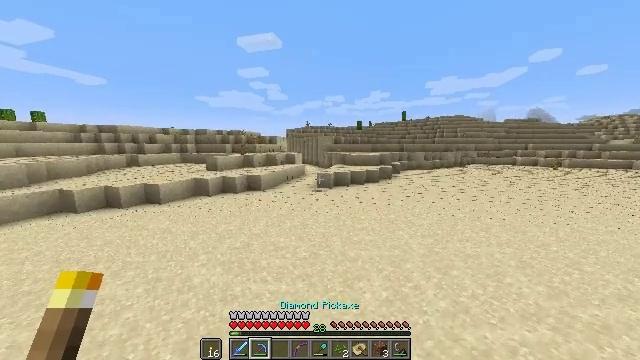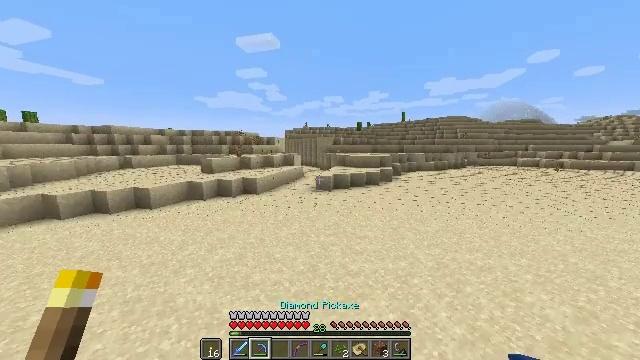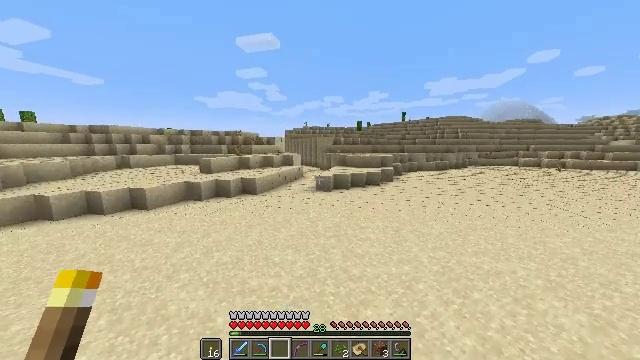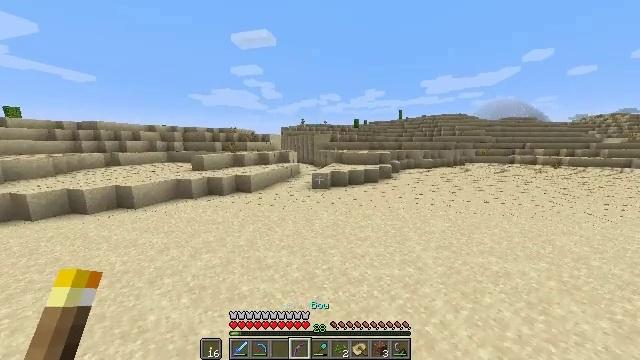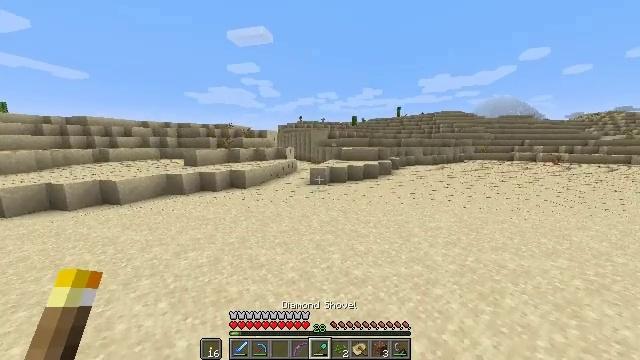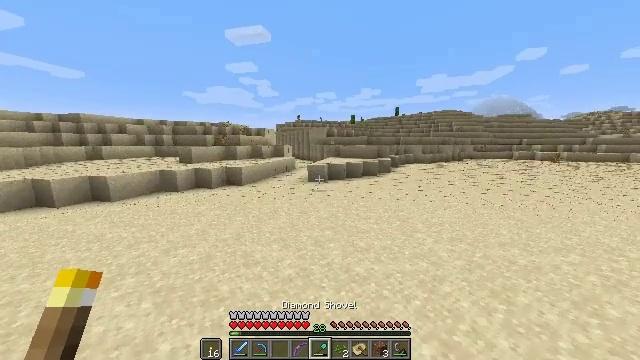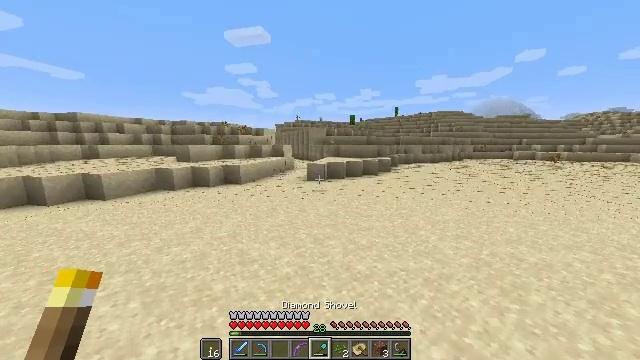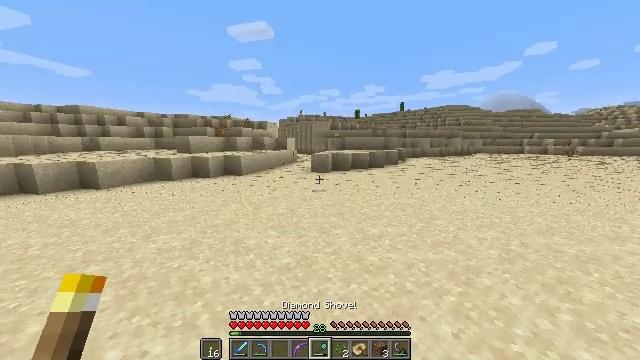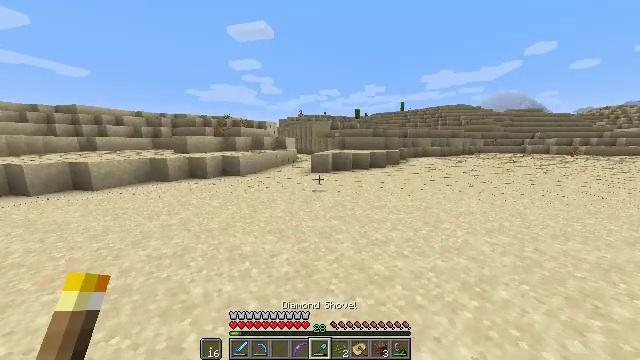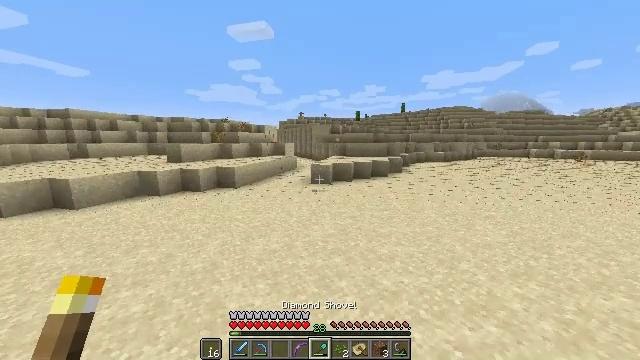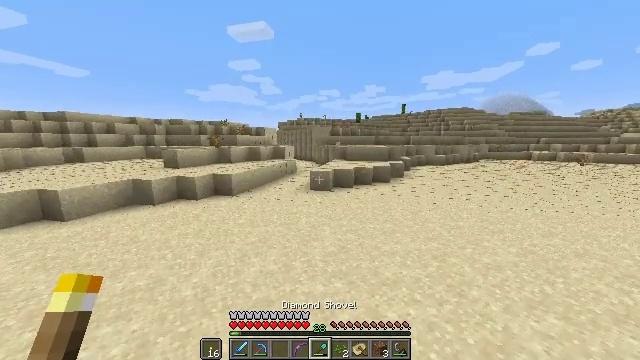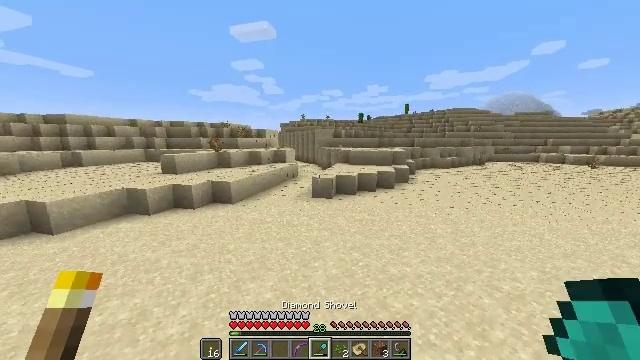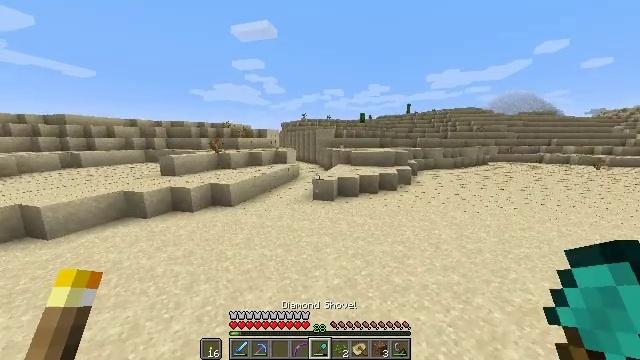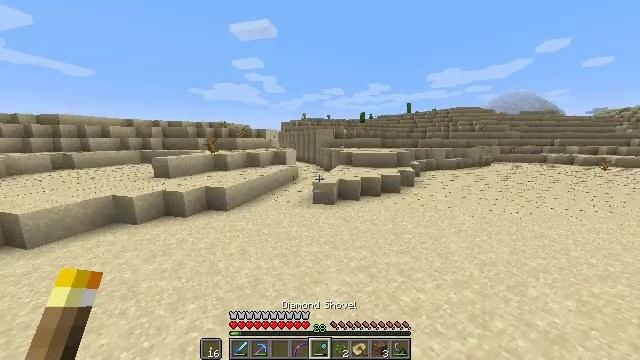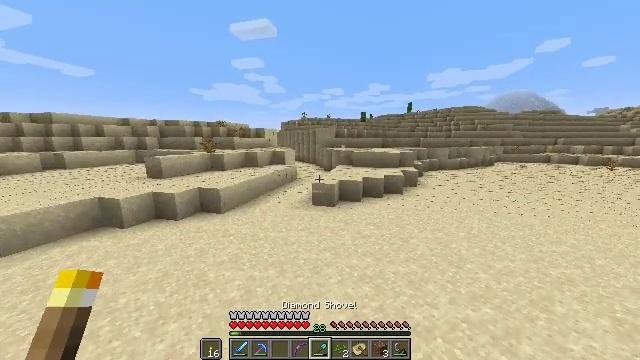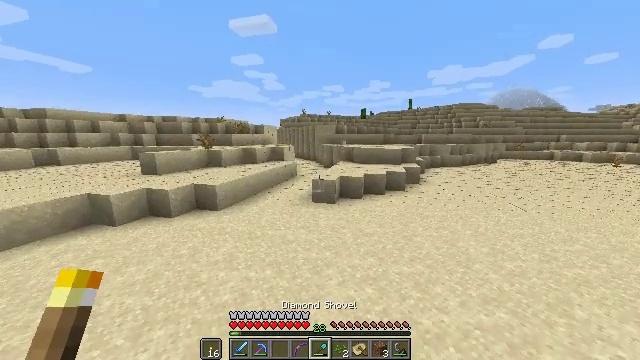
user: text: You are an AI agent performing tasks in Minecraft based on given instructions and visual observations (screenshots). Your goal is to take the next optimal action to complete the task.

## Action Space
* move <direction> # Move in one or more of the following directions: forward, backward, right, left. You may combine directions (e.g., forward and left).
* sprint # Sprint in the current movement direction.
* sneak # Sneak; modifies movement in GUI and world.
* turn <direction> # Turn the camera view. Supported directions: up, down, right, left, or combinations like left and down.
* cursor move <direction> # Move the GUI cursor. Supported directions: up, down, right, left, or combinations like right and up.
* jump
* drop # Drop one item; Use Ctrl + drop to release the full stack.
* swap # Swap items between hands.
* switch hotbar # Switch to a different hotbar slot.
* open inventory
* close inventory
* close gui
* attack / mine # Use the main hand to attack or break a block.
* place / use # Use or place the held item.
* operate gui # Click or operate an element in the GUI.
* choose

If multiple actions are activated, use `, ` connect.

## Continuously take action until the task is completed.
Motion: motion action
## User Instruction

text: Collect sand to make glass.
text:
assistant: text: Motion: move forward, sprint, jump
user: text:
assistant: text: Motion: move forward, sprint, jump
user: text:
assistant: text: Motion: move forward, sprint, jump
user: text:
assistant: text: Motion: move forward, sprint, jump
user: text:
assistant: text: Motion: move forward, sprint, jump
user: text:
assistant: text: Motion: move forward, sprint, jump
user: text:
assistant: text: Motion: move forward, sprint, turn left, jump
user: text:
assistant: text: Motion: move forward, sprint, jump
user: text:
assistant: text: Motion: move forward, sprint, jump
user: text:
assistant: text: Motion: move forward, sprint, jump
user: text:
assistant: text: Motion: move forward, sprint, jump
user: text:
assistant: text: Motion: move forward, sprint, jump
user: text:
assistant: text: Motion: move forward, sprint, jump
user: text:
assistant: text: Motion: move forward, sprint, jump
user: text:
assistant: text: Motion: move forward, sprint, jump
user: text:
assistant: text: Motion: move forward, sprint, jump
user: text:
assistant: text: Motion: move forward, sprint, jump
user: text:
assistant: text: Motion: move forward, sprint, jump
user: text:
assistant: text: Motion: move forward, sprint, jump
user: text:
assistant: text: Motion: move forward, sprint, jump
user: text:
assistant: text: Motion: move forward, sprint, jump
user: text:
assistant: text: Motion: move forward, sprint, jump
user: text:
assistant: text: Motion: move forward, sprint, turn down, jump
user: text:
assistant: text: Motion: move forward, sprint, jump
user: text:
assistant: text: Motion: move forward, sprint, turn down
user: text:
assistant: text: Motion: move forward, sprint
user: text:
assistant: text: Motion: move forward, sprint, turn down
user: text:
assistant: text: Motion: move forward, sprint, attack / mine
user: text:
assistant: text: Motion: move forward, sprint, attack / mine
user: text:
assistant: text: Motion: move forward, attack / mine